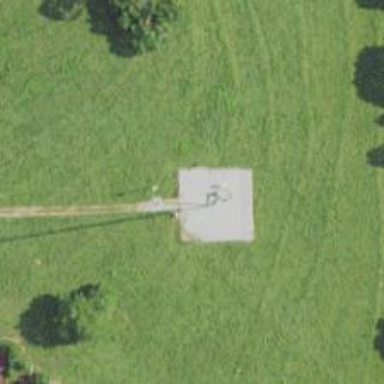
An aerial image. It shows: Communication mast tower.